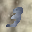
Label: 3